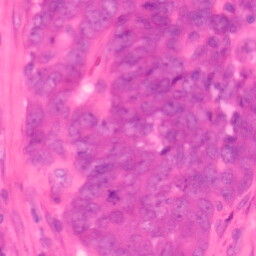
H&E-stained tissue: Colon